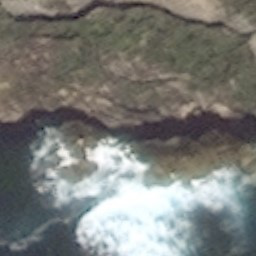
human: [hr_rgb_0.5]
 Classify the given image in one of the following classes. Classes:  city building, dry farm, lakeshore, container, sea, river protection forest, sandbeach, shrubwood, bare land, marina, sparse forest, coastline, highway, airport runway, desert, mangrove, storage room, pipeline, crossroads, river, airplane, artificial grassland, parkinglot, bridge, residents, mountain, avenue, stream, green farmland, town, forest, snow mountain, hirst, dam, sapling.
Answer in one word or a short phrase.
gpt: coastline